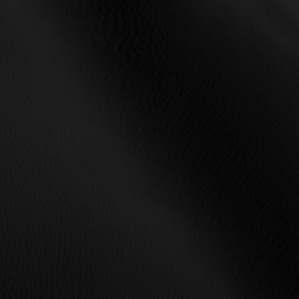
Label: non_frost